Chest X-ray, PA view. Patient: 48 years old, sex F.
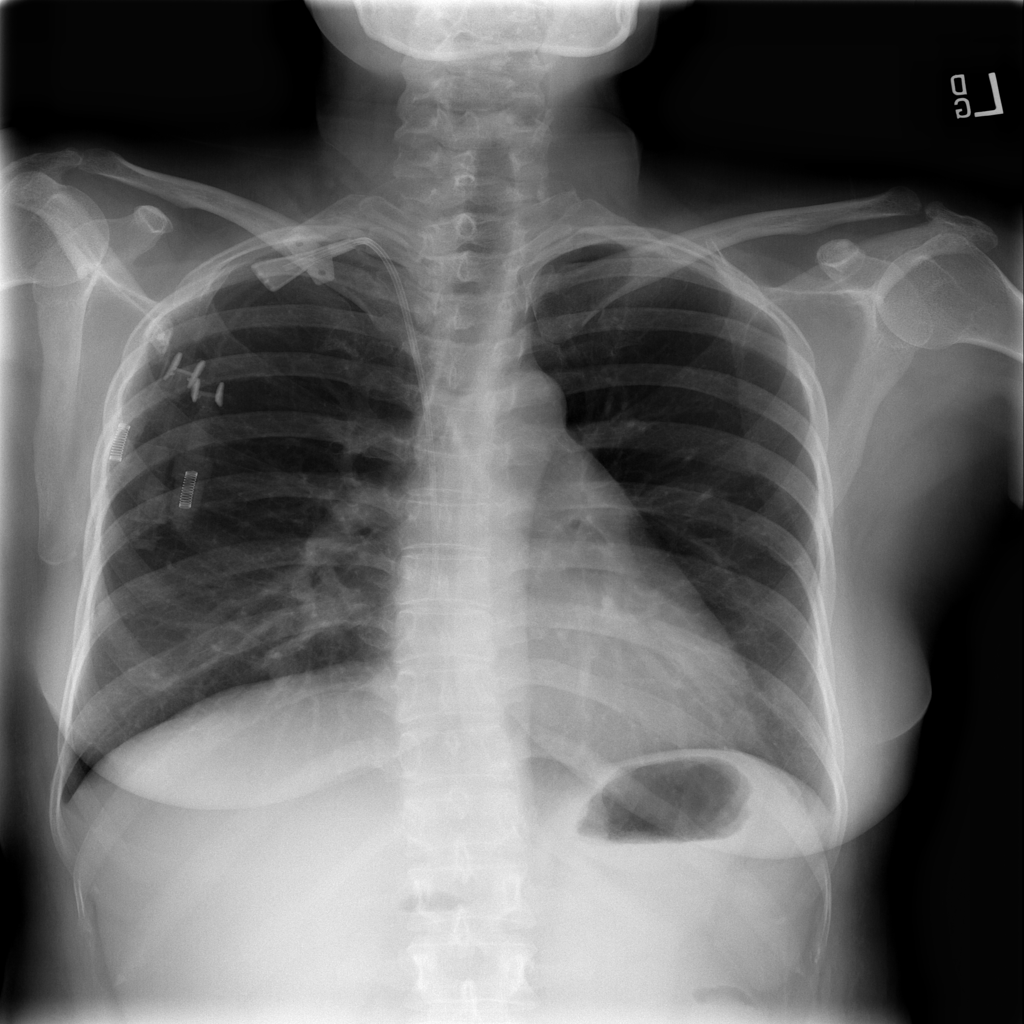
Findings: No Finding